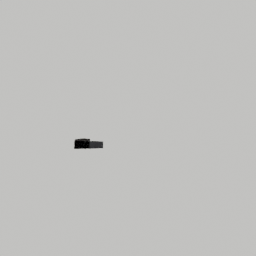
Label: electronics